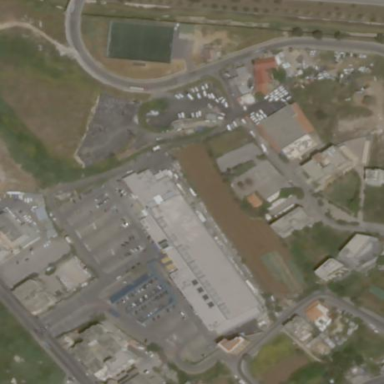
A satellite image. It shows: Parking area with surface.